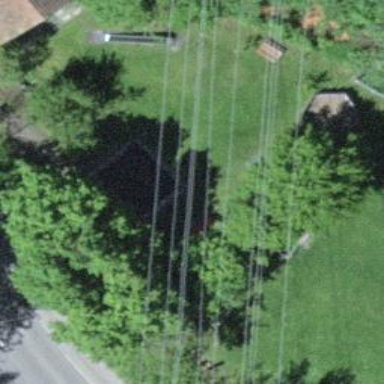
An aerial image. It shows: Red bench.